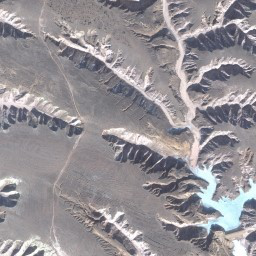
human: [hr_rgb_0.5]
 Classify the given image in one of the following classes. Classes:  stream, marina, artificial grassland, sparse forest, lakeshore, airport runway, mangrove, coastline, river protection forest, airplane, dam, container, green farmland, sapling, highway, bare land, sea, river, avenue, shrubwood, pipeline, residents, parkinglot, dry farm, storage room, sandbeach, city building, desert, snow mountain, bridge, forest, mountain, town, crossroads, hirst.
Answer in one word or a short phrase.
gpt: mountain